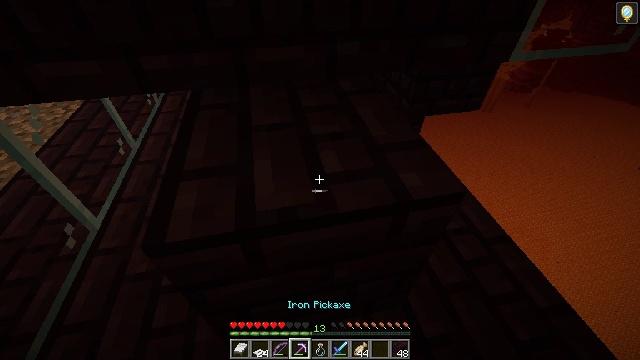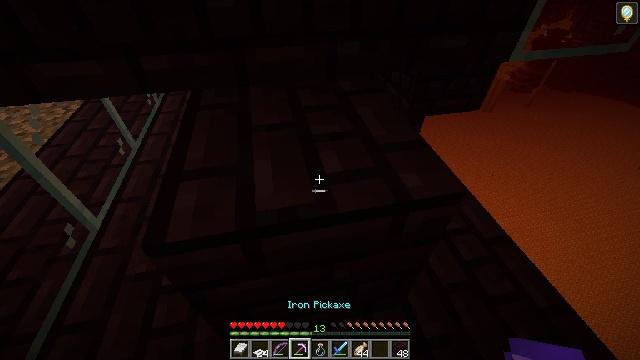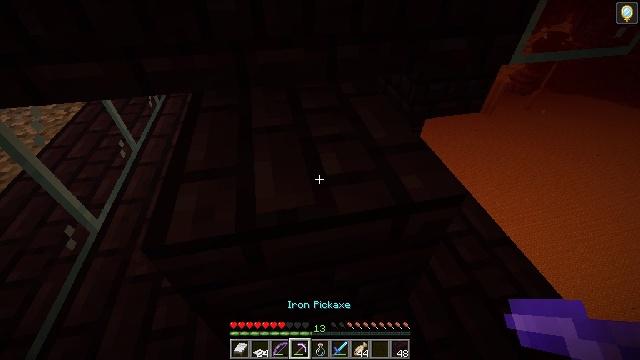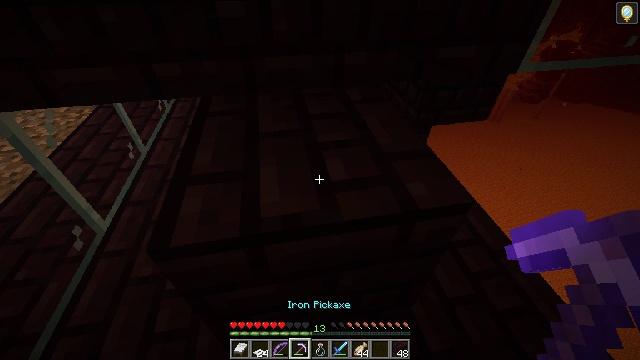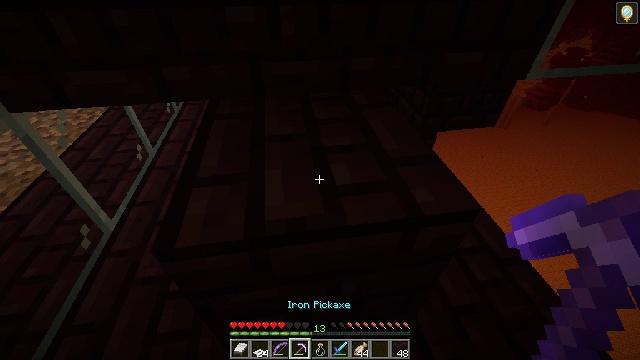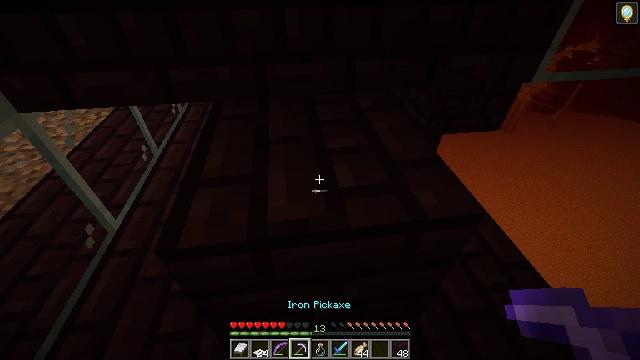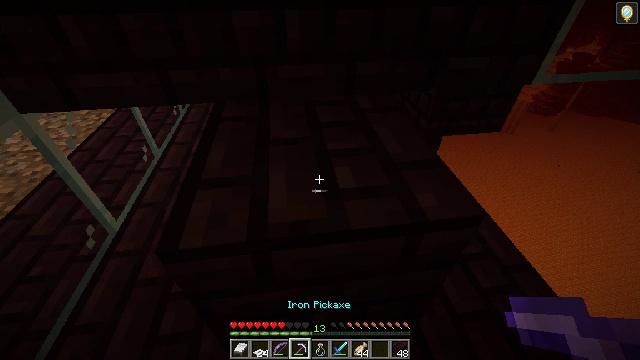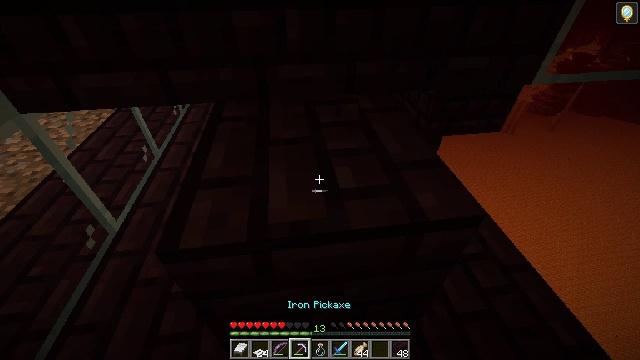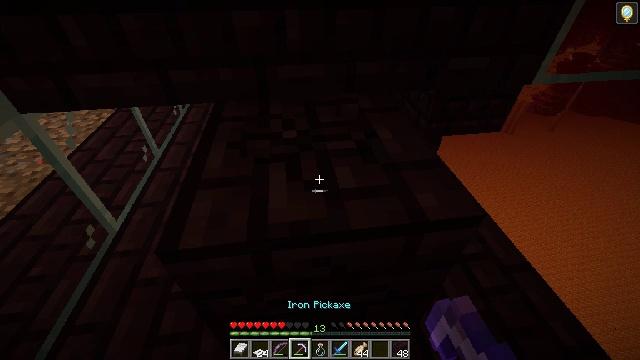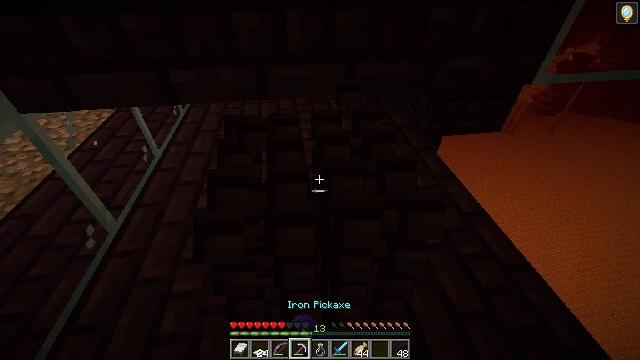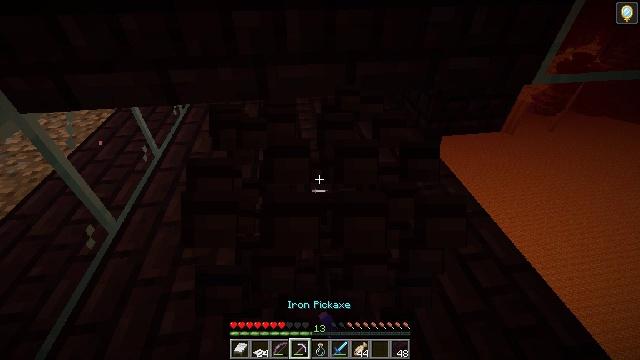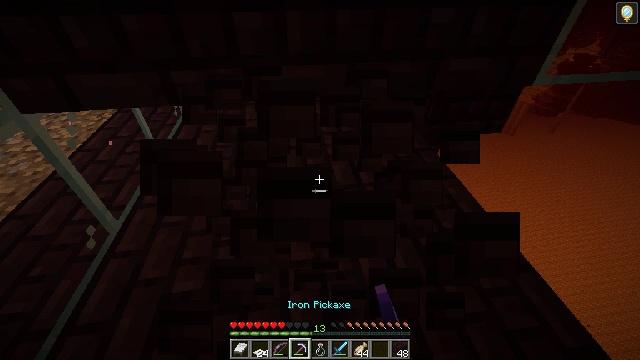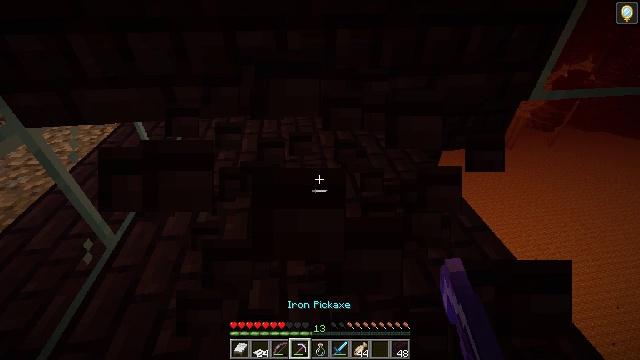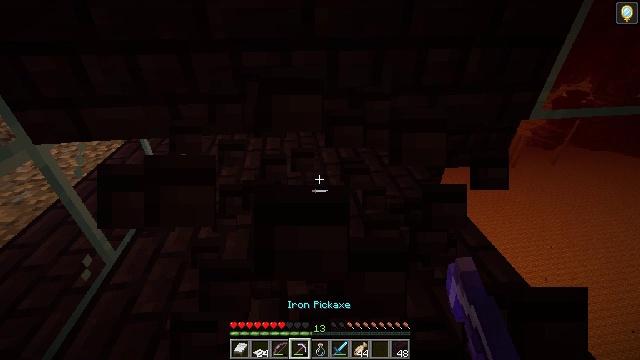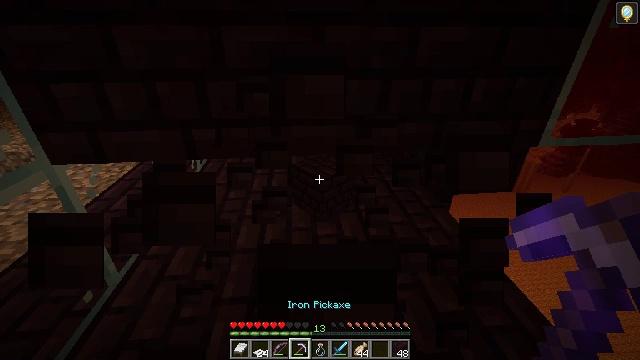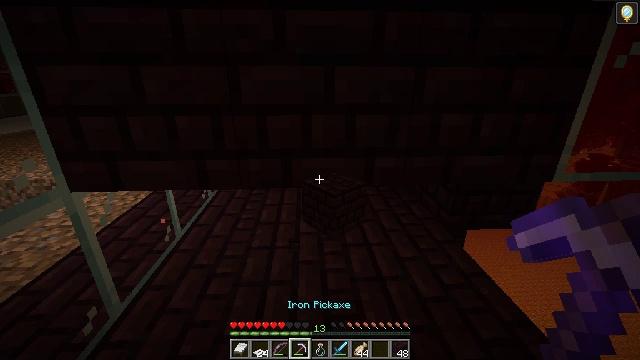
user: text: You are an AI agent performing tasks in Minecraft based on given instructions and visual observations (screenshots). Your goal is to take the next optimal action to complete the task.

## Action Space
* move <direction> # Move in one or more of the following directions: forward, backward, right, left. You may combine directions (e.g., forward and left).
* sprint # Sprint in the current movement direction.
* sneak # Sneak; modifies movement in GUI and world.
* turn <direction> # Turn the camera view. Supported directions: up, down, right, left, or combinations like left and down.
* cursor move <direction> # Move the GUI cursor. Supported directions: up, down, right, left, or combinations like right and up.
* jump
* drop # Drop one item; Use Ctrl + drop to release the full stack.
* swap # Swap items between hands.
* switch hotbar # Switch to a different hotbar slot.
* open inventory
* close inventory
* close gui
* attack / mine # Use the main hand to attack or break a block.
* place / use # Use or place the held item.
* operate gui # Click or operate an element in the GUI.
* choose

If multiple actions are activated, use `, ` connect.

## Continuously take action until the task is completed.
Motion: motion action
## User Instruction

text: Break the nether bricks in a fortress.
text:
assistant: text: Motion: no_op
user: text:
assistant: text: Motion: no_op
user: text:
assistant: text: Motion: turn left and up
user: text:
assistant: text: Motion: turn left
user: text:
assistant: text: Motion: no_op
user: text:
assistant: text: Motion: no_op
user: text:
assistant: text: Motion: attack / mine
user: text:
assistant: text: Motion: attack / mine
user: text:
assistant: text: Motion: attack / mine
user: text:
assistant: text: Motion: attack / mine
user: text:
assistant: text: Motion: no_op
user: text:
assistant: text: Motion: turn up
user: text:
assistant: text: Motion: turn up
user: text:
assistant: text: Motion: turn left and up
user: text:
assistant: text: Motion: turn left and up
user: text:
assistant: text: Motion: turn left and up
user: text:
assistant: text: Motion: turn left and up, attack / mine
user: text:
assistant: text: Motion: attack / mine
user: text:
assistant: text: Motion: attack / mine
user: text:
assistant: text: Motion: attack / mine
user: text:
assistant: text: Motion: attack / mine
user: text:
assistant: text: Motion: attack / mine
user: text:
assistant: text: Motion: attack / mine
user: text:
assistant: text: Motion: attack / mine
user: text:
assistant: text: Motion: turn left
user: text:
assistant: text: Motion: turn left
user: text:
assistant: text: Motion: turn left
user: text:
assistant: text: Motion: turn left
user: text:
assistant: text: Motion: turn left
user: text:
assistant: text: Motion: attack / mine